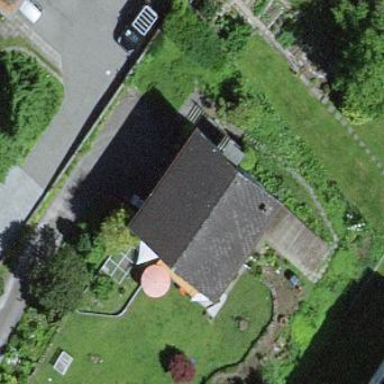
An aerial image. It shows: Gabled roofed house.